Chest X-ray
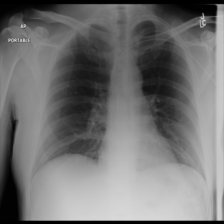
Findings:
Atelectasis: negative
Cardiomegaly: negative
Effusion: negative
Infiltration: negative
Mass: negative
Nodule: negative
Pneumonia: negative
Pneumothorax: negative
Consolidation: negative
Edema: negative
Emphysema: negative
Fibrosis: negative
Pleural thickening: negative
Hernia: negative